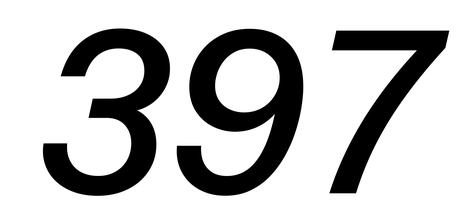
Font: InstrumentSans-Italic_Medium_Italic